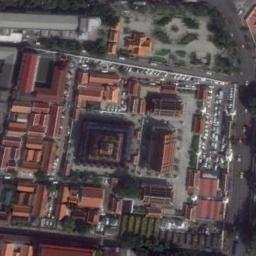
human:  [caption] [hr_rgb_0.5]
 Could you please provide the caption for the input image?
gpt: The orange palace has lots of palaces of different sizes, A tower, A square and a parking lot .

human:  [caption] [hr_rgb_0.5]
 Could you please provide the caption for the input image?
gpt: The palace is surrounded by buildings .

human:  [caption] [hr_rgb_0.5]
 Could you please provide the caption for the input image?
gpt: There are many trees around the palace .

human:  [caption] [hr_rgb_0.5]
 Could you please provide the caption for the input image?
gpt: There are some trees near the palace .

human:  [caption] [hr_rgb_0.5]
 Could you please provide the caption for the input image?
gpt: There are many brown buildings in the palace .